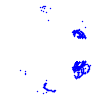
Particle: proton